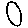
Label: circle